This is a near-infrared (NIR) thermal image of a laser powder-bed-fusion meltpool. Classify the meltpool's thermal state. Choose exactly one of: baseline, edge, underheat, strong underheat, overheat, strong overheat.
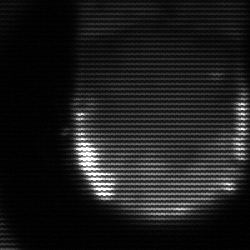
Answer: strong underheat